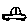
Label: car